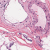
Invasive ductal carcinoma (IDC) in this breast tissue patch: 1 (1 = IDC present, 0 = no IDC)